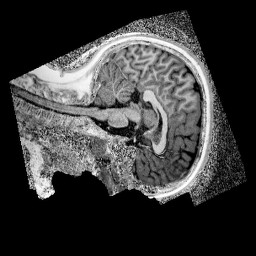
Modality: UNIT1_denoised
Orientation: sagittal
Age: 10
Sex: female
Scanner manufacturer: siemens
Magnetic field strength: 3 T
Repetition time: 4 s
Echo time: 0.00299 s